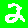
Digit: 2